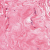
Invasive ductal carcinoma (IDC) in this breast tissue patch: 0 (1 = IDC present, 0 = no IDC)